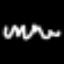
Label: squiggle